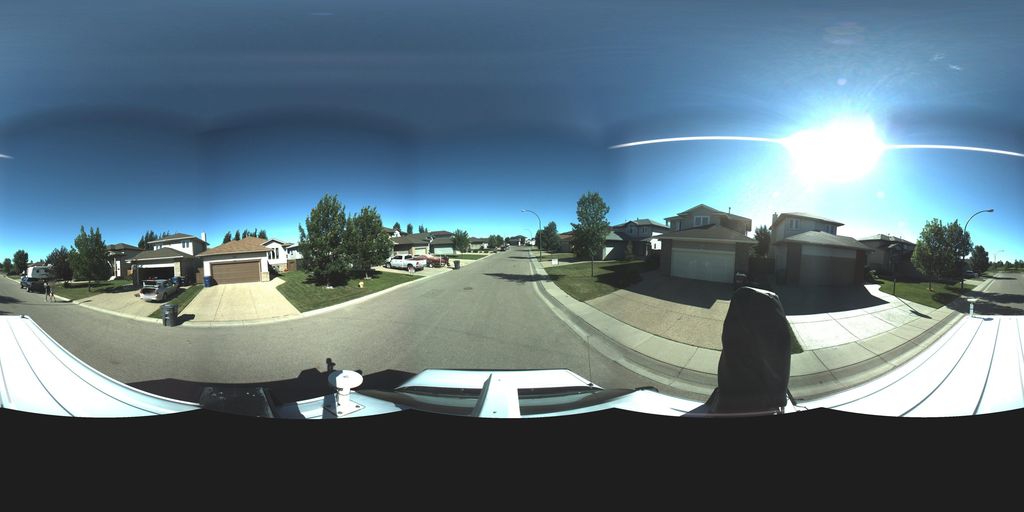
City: saskatoon